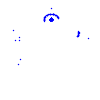
Particle: proton